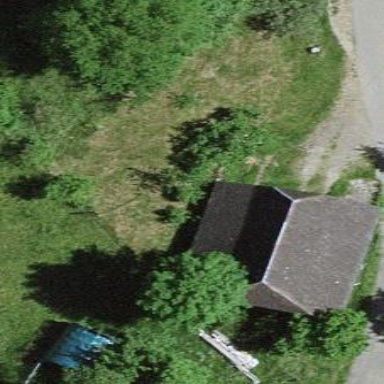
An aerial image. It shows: Rural barn.